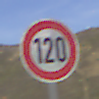
Verkehrszeichen: Geschwindigkeit120
Umgebung: Outdoor, RoadRail
Tageszeit: MorningAfternoon
Wetter: PartlyCloudy
Licht: Natural
Jahreszeit: NotSpecified
Kontrast: HighContrast